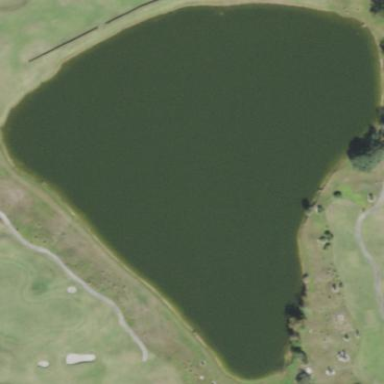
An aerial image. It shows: Water hazard on golf course. The hazard is natural water feature.